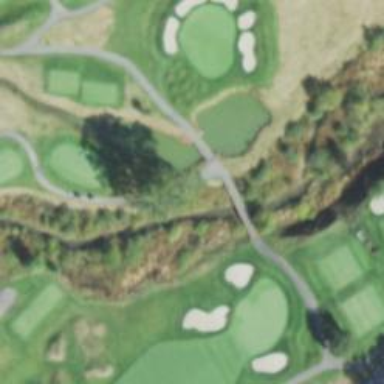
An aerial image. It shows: Path bridge crossing golf cartpath.